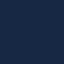
Land use / land cover: SeaLake